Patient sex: F
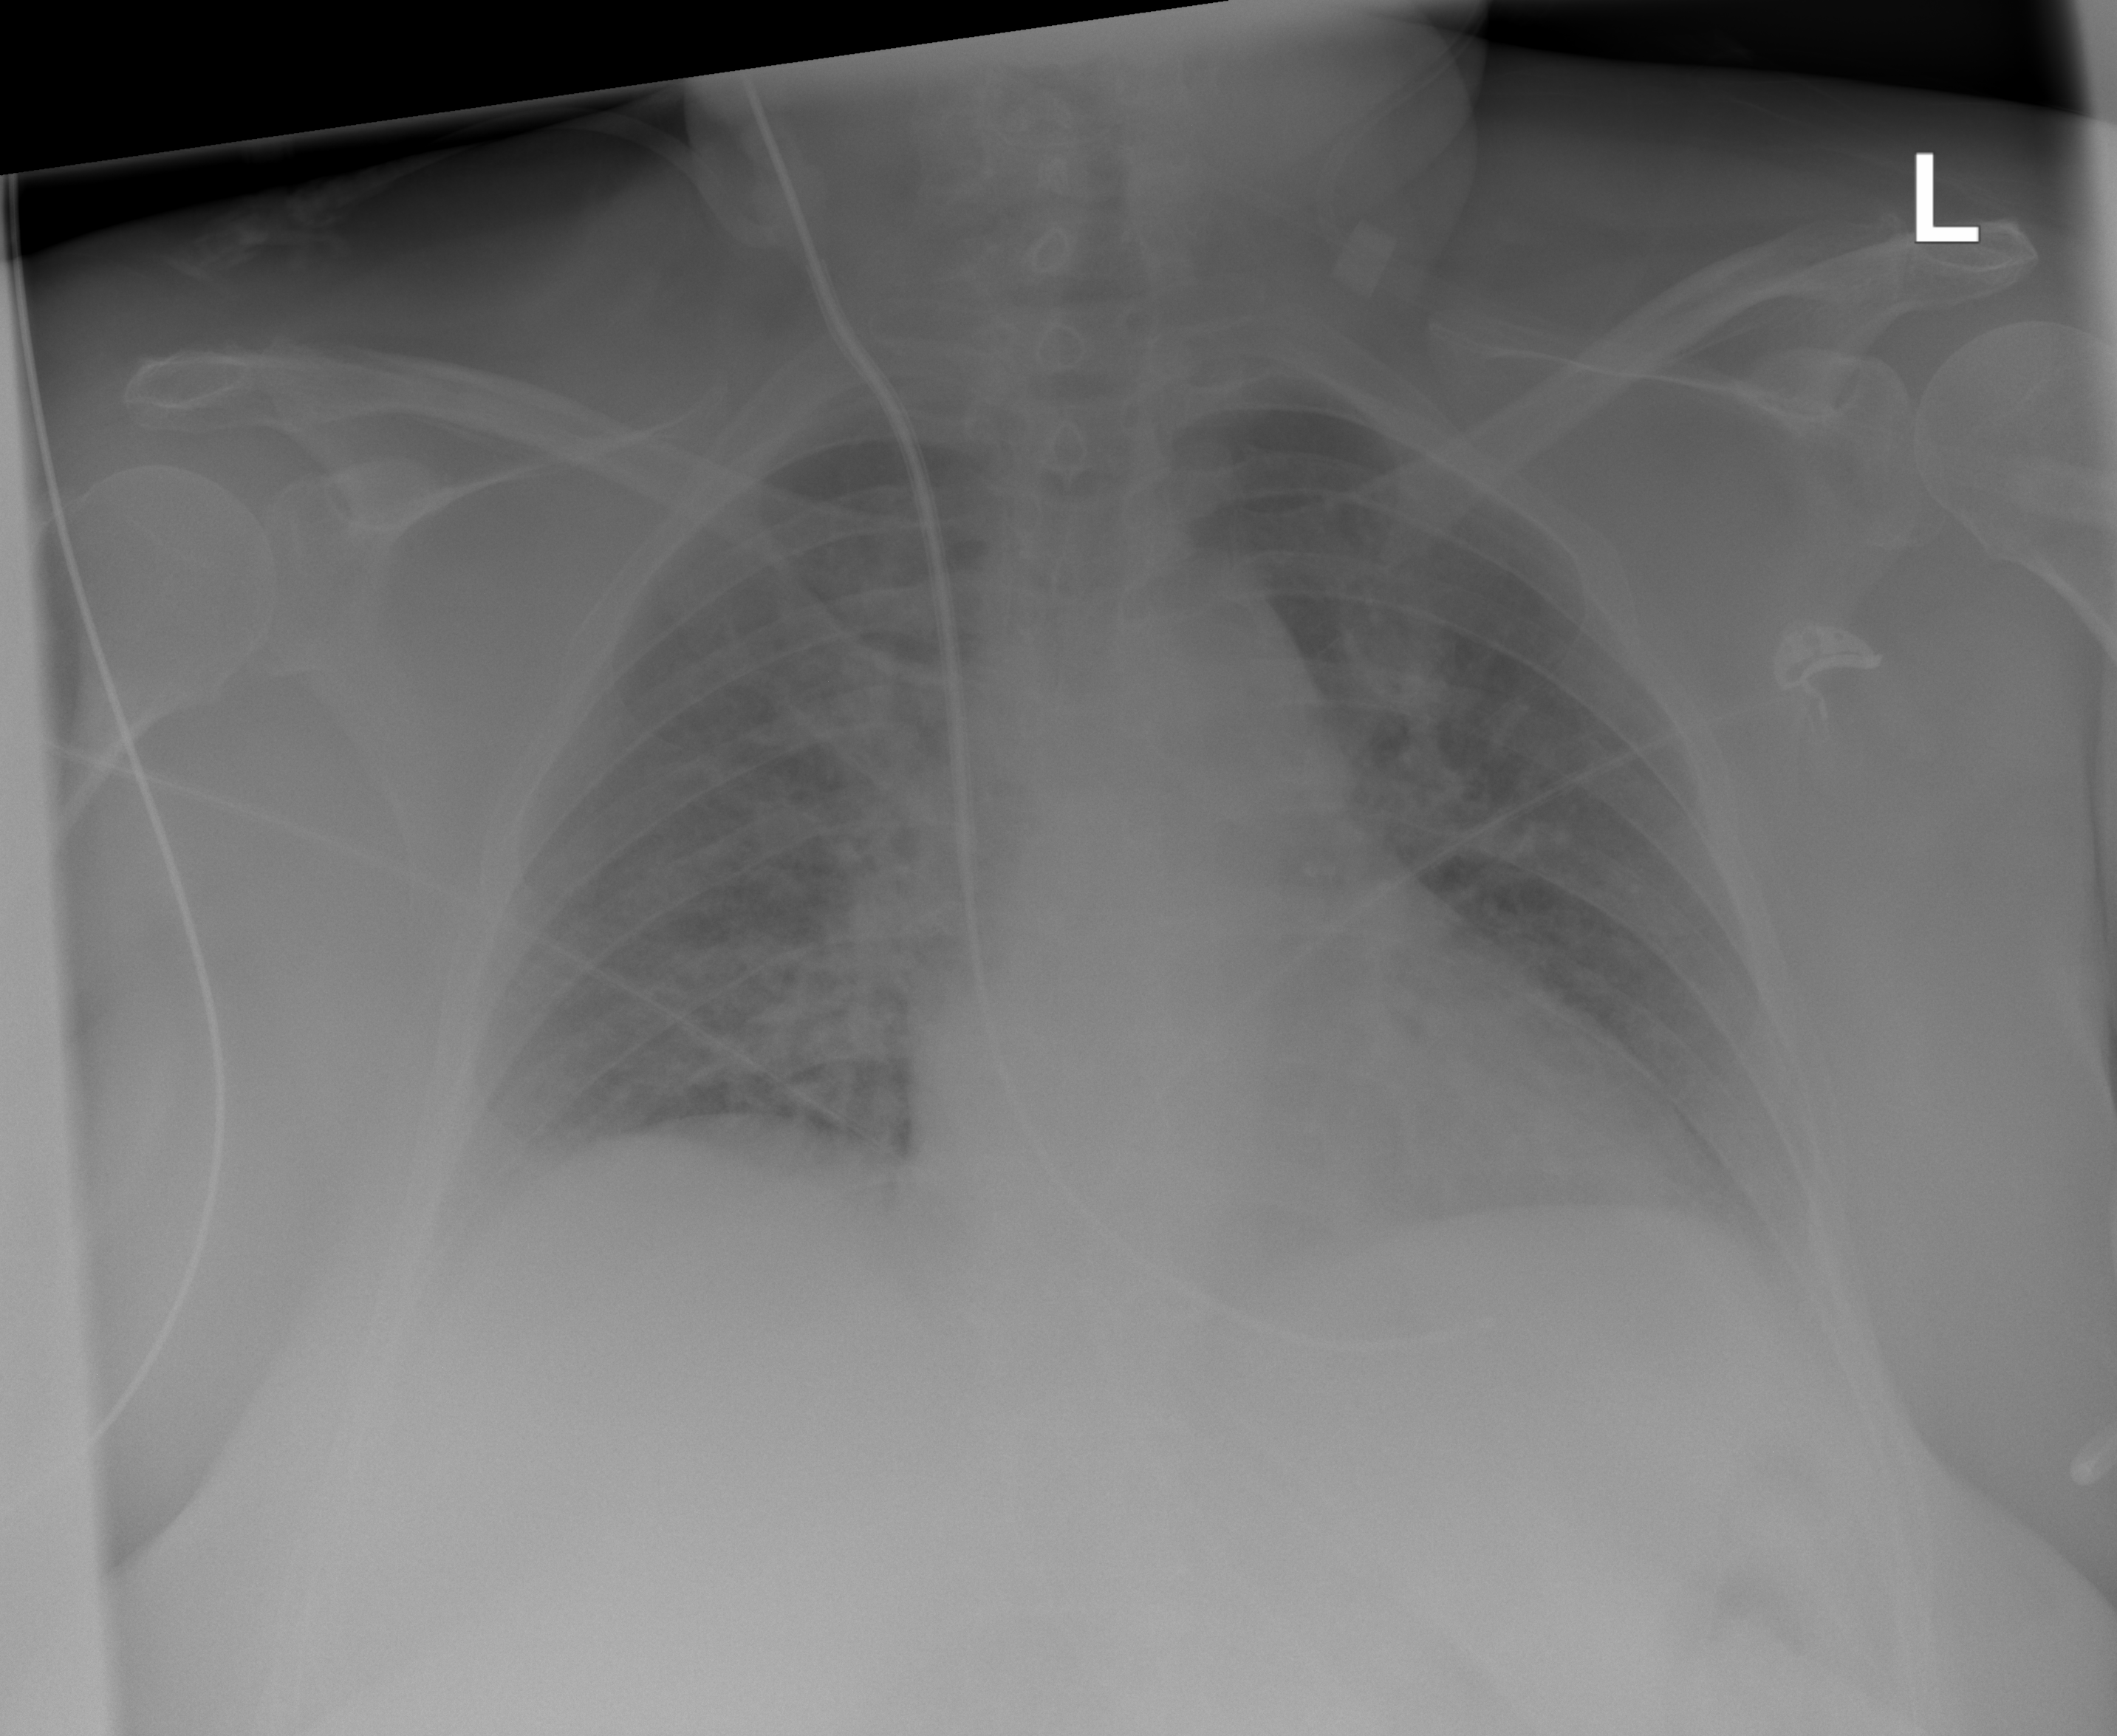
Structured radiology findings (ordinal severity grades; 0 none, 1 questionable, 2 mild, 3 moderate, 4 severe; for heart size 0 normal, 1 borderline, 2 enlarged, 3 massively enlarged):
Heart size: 0
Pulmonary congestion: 3
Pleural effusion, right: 1
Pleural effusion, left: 2
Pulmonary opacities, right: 0
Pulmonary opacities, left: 0
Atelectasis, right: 0
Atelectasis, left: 0